Field crop: maize
Growth stage: 2
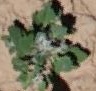
Species: chenopodium